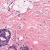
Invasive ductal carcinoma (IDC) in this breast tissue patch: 1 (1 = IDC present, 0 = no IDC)